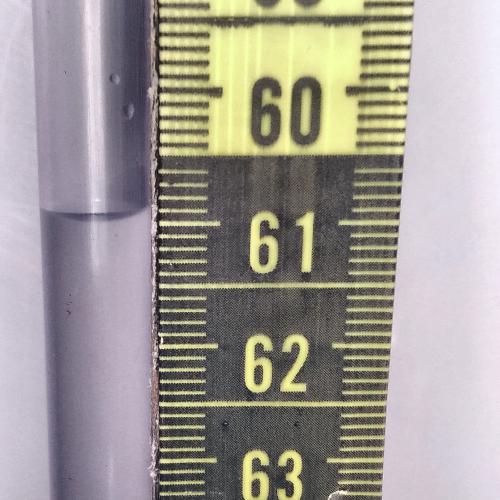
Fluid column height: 60.9 cm